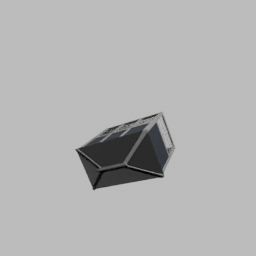
Label: architecture